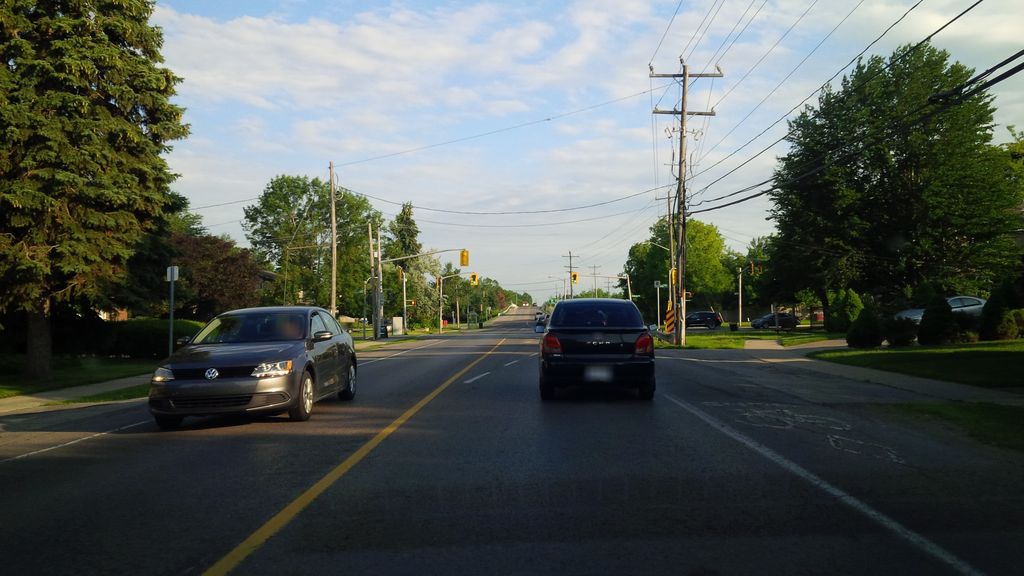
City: hamilton